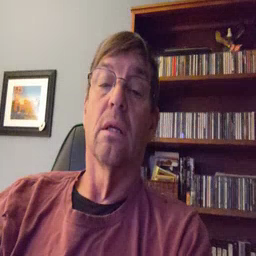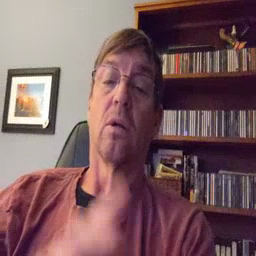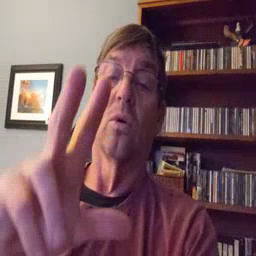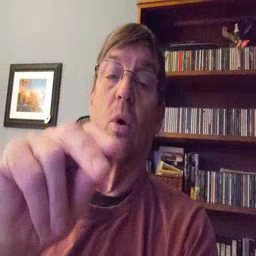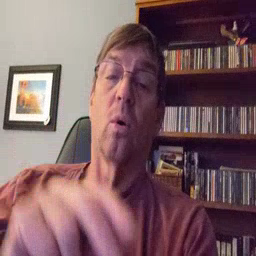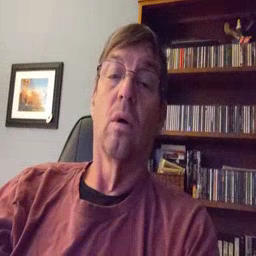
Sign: no